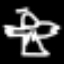
Label: angel